Interaction volume radius: 10 \u00c5
Interaction volume height: 20 \u00c5
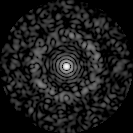
Disorder parameter: 0.8404